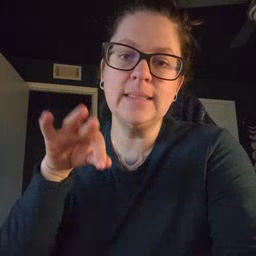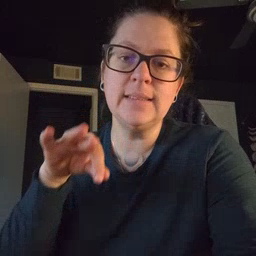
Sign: feet